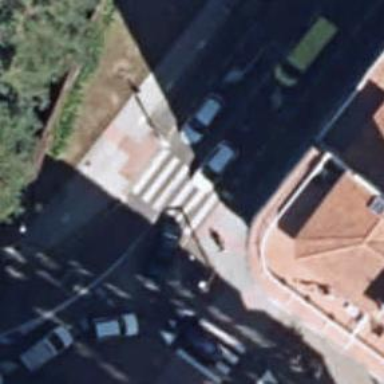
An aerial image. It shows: Marked crossing on the road with clear markings.